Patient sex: M
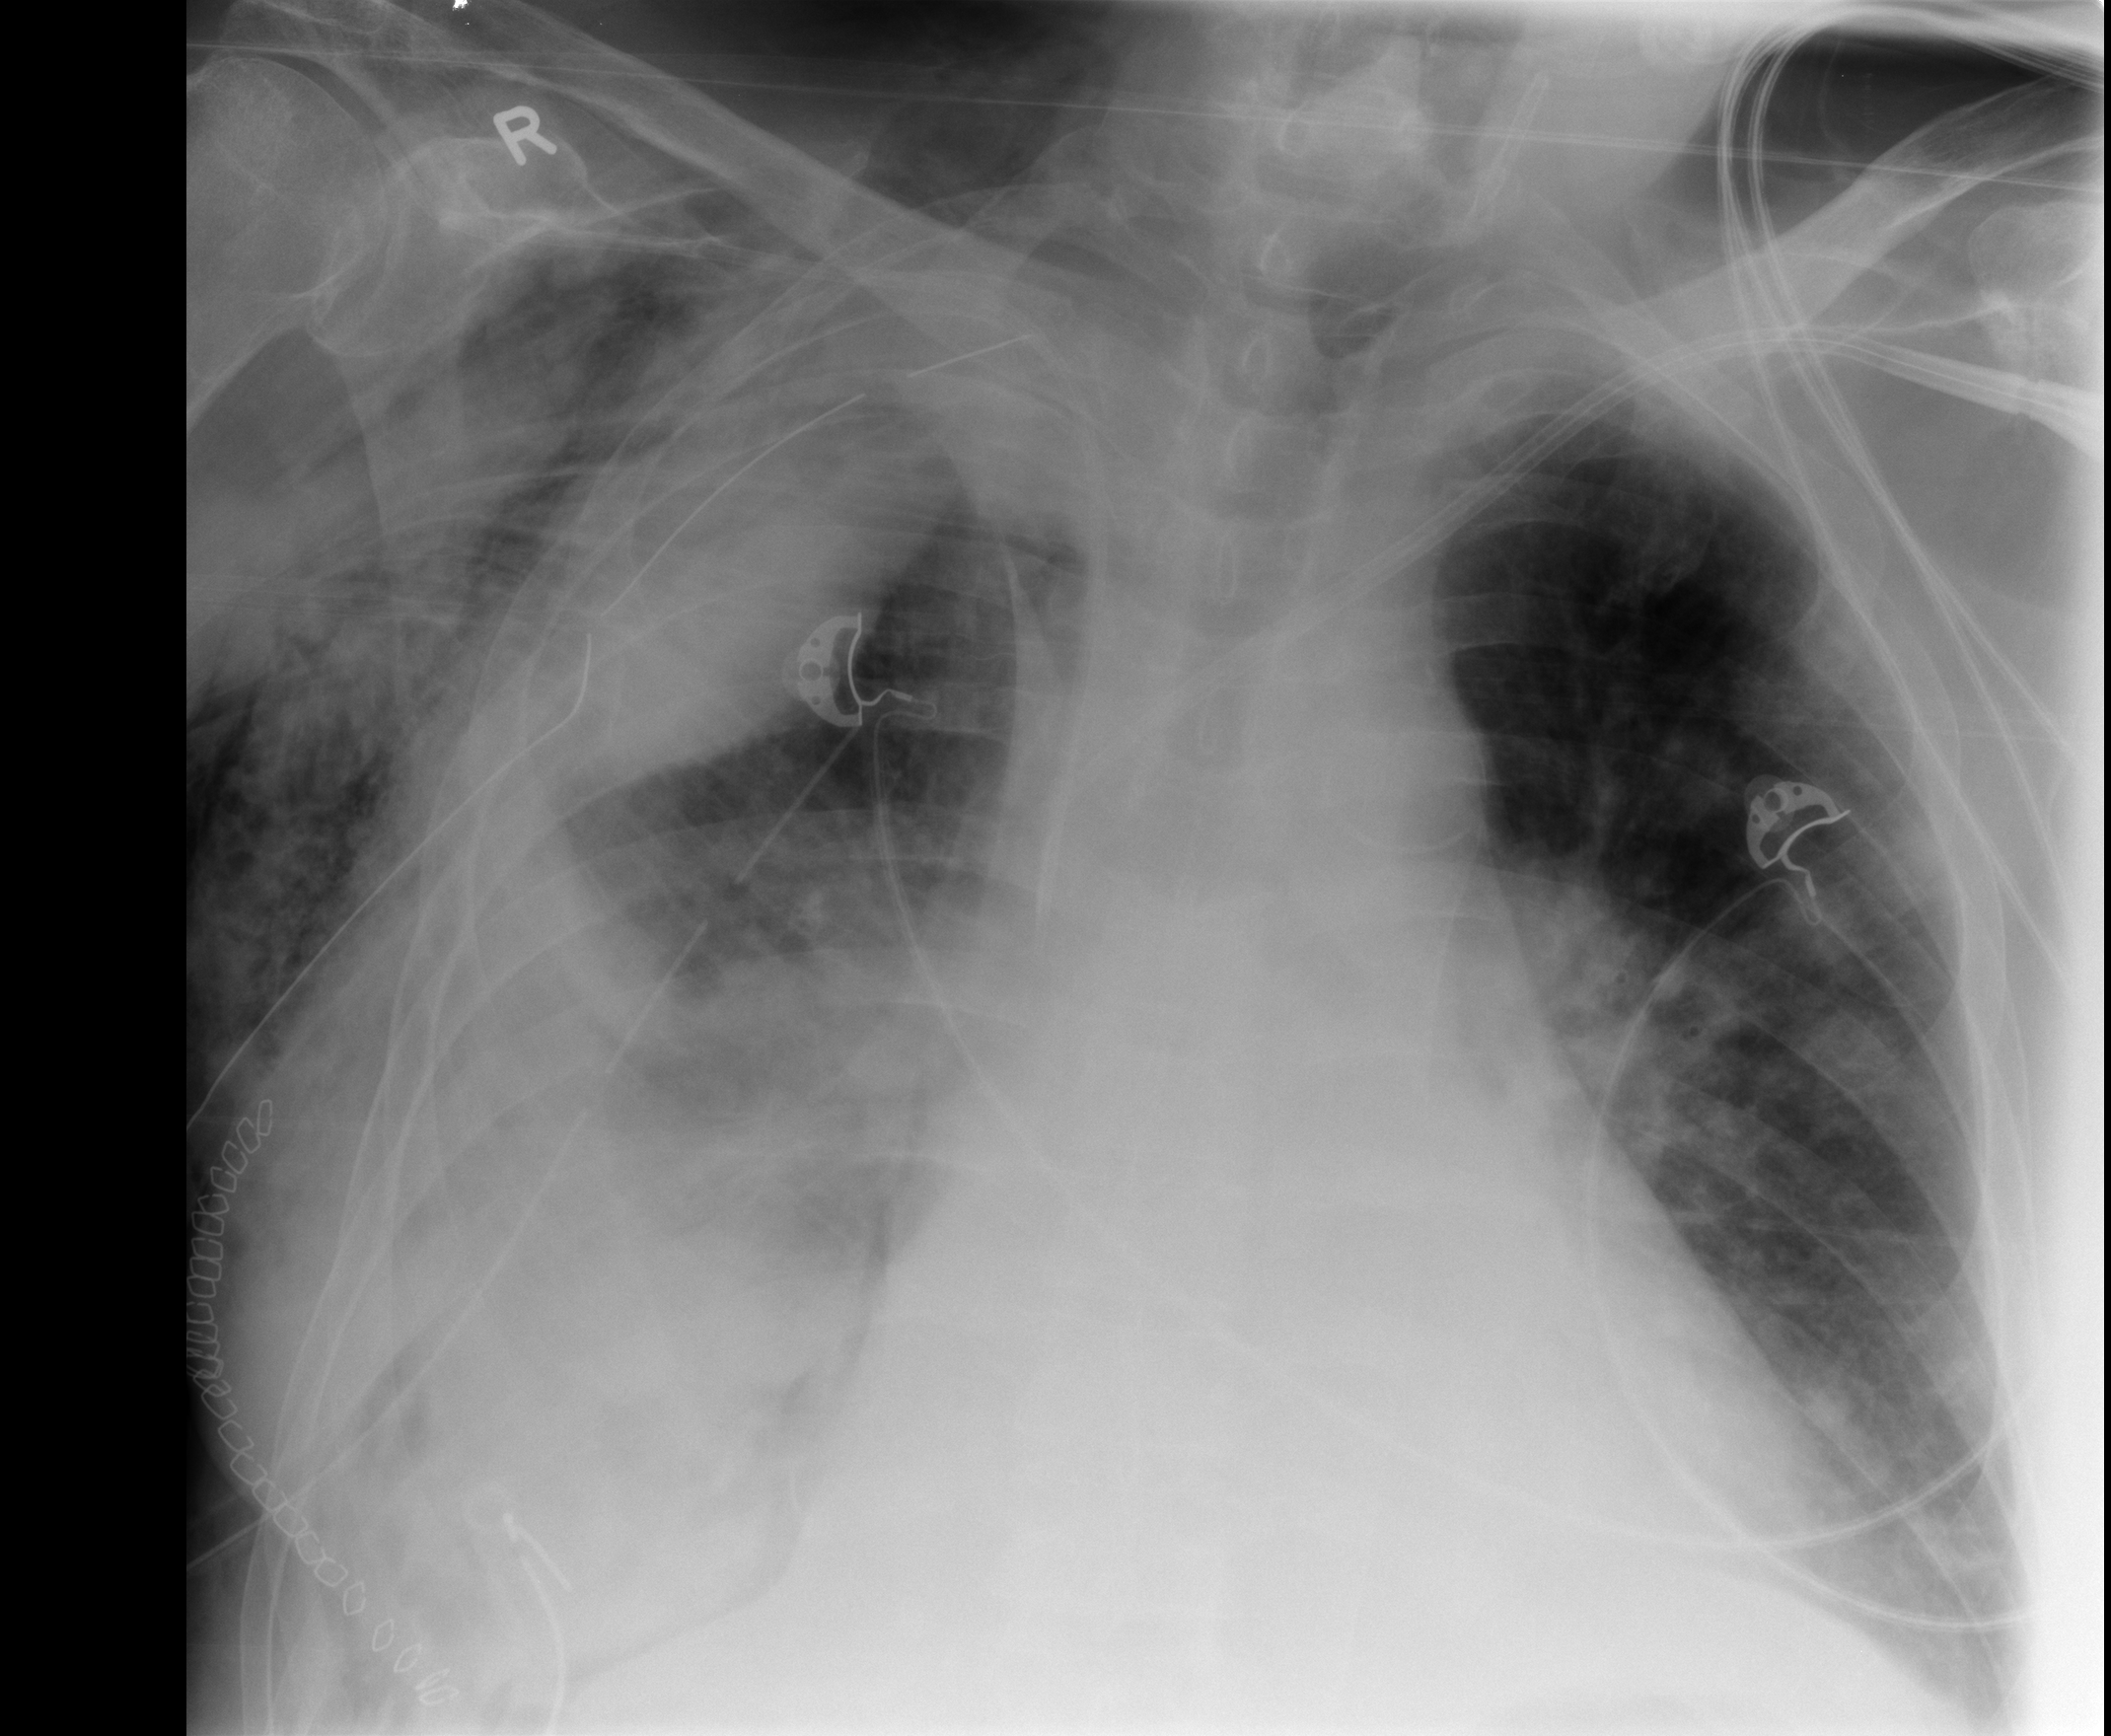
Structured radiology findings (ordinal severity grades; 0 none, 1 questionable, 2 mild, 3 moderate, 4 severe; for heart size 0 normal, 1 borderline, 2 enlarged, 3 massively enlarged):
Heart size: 2
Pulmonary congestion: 0
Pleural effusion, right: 3
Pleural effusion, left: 1
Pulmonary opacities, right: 3
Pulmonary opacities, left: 0
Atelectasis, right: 3
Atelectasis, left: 2